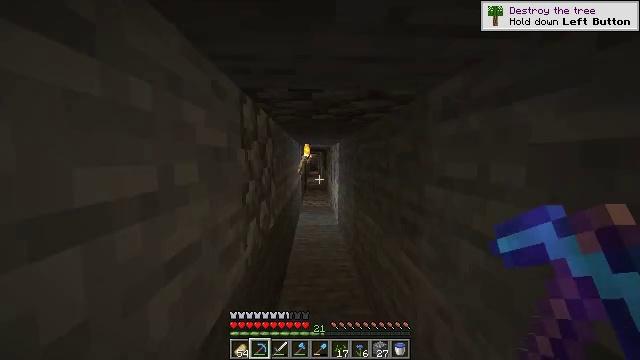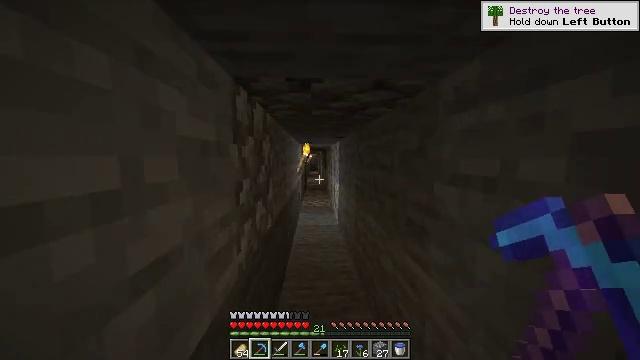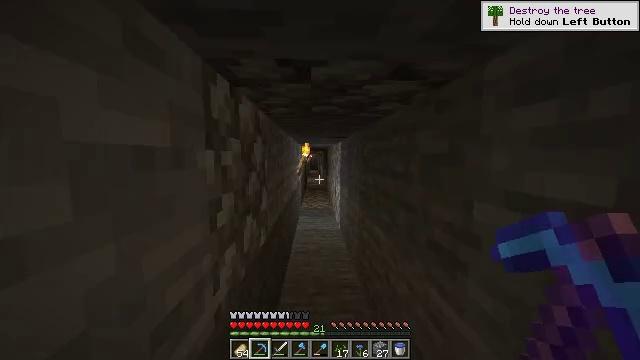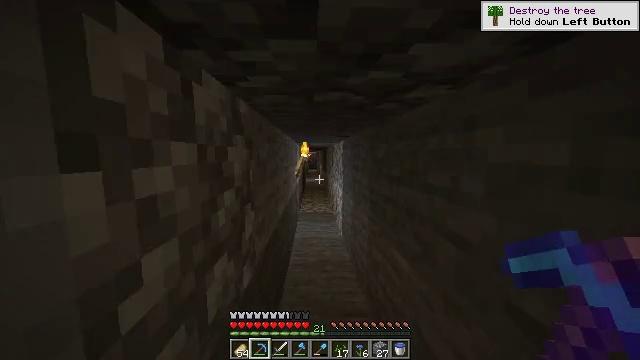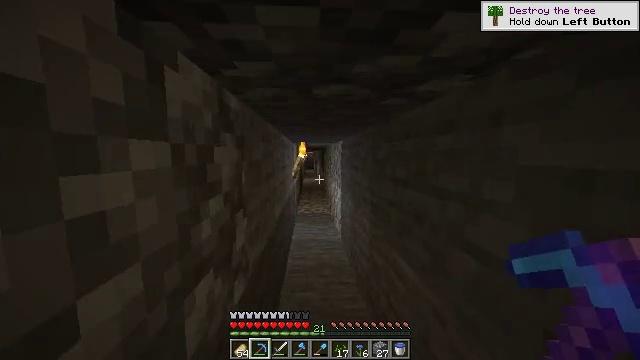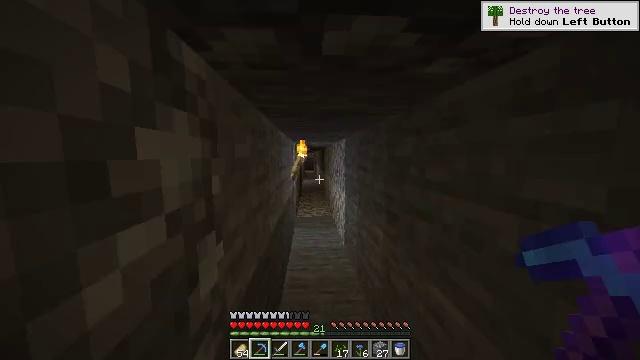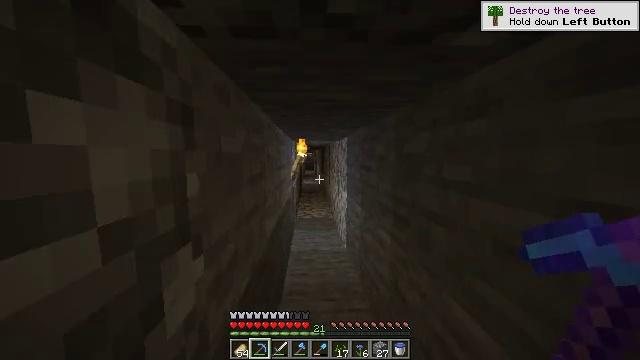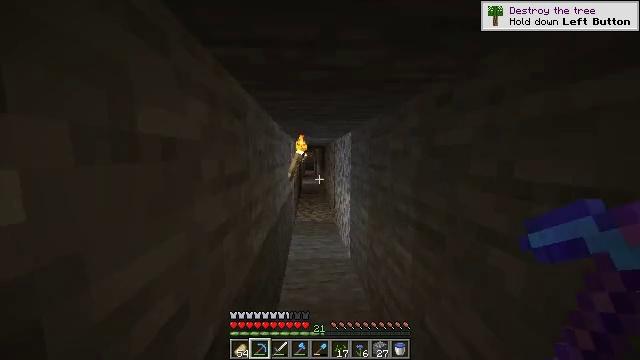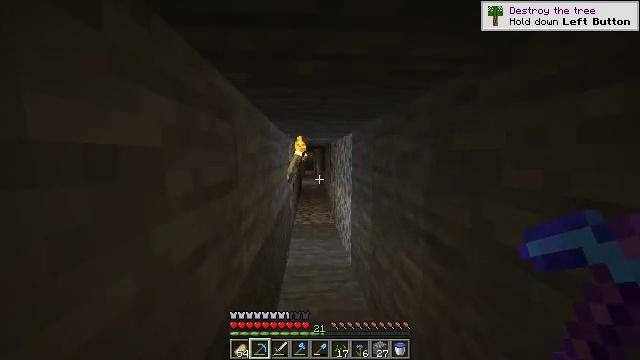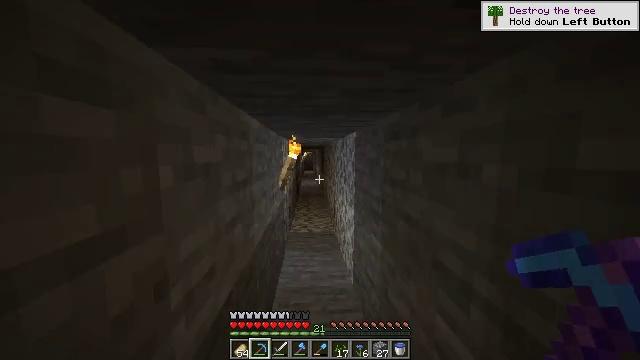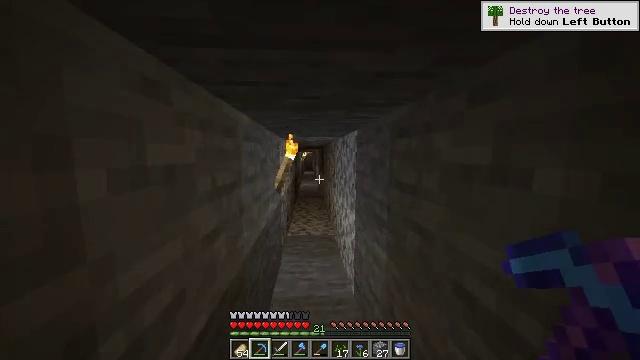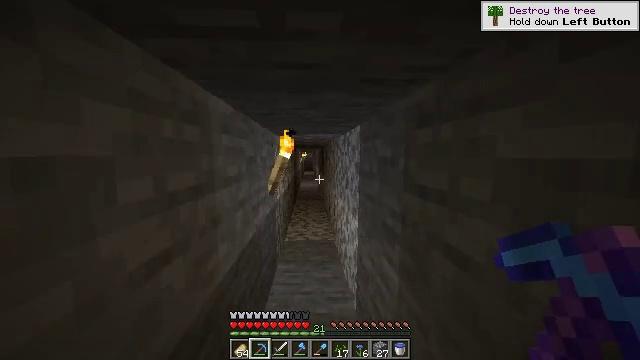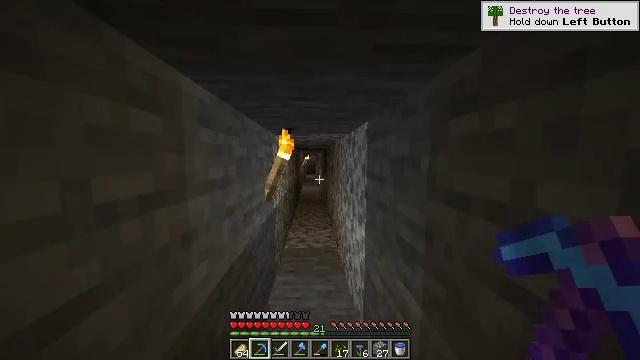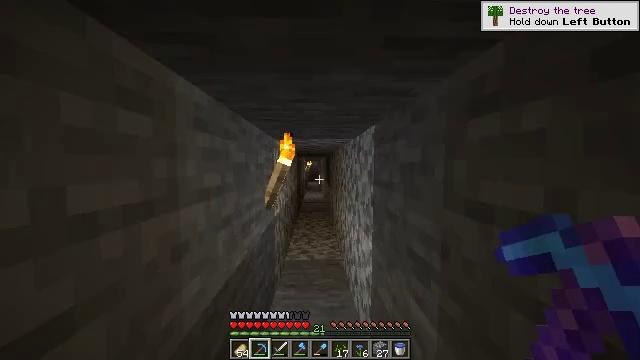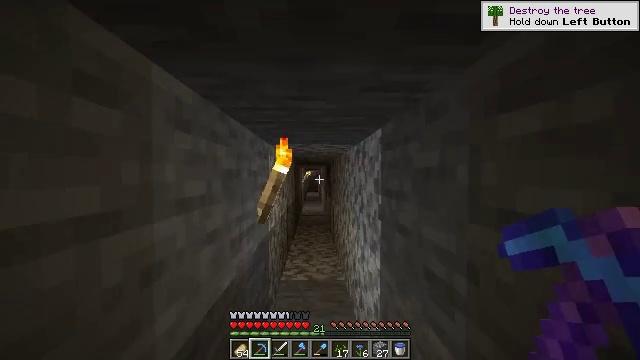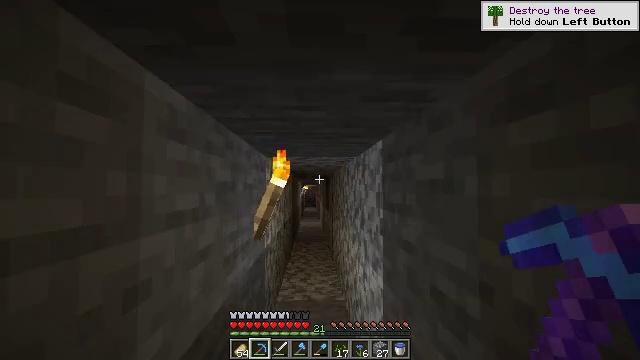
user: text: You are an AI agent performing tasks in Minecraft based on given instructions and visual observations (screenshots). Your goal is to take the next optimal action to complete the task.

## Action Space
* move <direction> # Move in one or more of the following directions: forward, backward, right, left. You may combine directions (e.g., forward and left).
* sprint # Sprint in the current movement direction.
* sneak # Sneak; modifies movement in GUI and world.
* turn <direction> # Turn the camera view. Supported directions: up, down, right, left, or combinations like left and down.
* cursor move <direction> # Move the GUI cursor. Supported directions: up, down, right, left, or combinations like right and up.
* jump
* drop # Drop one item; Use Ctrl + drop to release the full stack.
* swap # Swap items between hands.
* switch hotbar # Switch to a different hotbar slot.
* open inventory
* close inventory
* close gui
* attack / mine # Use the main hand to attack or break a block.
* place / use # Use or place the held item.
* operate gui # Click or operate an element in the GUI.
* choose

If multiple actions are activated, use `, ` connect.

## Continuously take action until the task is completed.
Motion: motion action
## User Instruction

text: Gather coal ore with a pickaxe.
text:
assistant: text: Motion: move forward
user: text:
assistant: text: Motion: move forward, sprint
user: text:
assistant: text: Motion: move forward, sprint
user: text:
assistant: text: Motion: move forward, sprint
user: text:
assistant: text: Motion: move forward, sprint
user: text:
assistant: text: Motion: move forward
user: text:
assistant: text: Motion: move forward
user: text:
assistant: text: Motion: move forward
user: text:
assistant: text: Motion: move forward
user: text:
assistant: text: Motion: move forward
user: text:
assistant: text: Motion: move forward
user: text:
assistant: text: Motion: no_op
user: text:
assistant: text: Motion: turn up
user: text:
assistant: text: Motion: turn up
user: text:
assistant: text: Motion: turn up
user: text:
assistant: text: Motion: turn right and up
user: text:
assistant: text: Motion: turn up
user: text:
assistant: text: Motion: turn left
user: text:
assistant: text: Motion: turn left and down
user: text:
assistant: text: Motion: turn left and down
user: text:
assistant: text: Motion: turn left
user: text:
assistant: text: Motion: turn left
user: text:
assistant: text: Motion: turn left
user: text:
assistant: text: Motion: turn left and up
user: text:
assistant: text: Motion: turn left
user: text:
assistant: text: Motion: no_op
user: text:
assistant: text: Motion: no_op
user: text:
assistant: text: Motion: move left
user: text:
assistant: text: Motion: move left
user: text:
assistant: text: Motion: move left